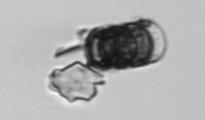
Label: Paralia_sulcata